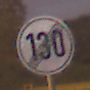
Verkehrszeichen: EndeGeschwindigkeit130
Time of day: Night
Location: Outdoor (Suburban)
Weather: PartlyCloudy
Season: NotSpecified
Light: Artificial